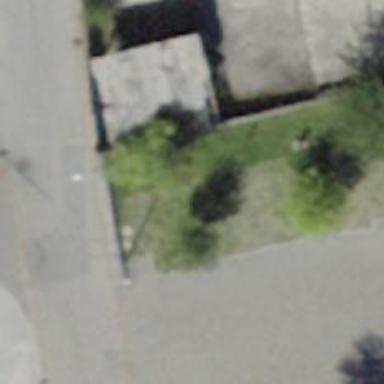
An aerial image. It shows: Charging station.